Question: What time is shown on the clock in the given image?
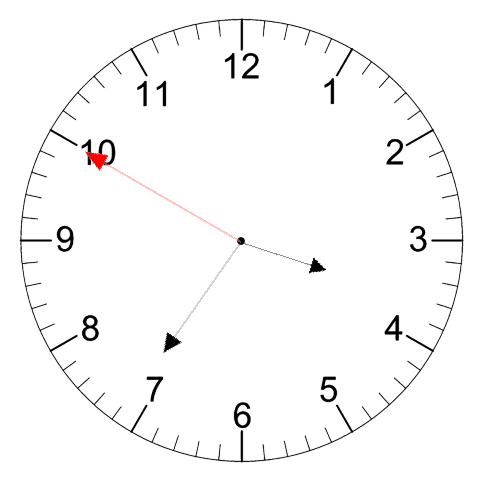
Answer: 03:35:50